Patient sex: F
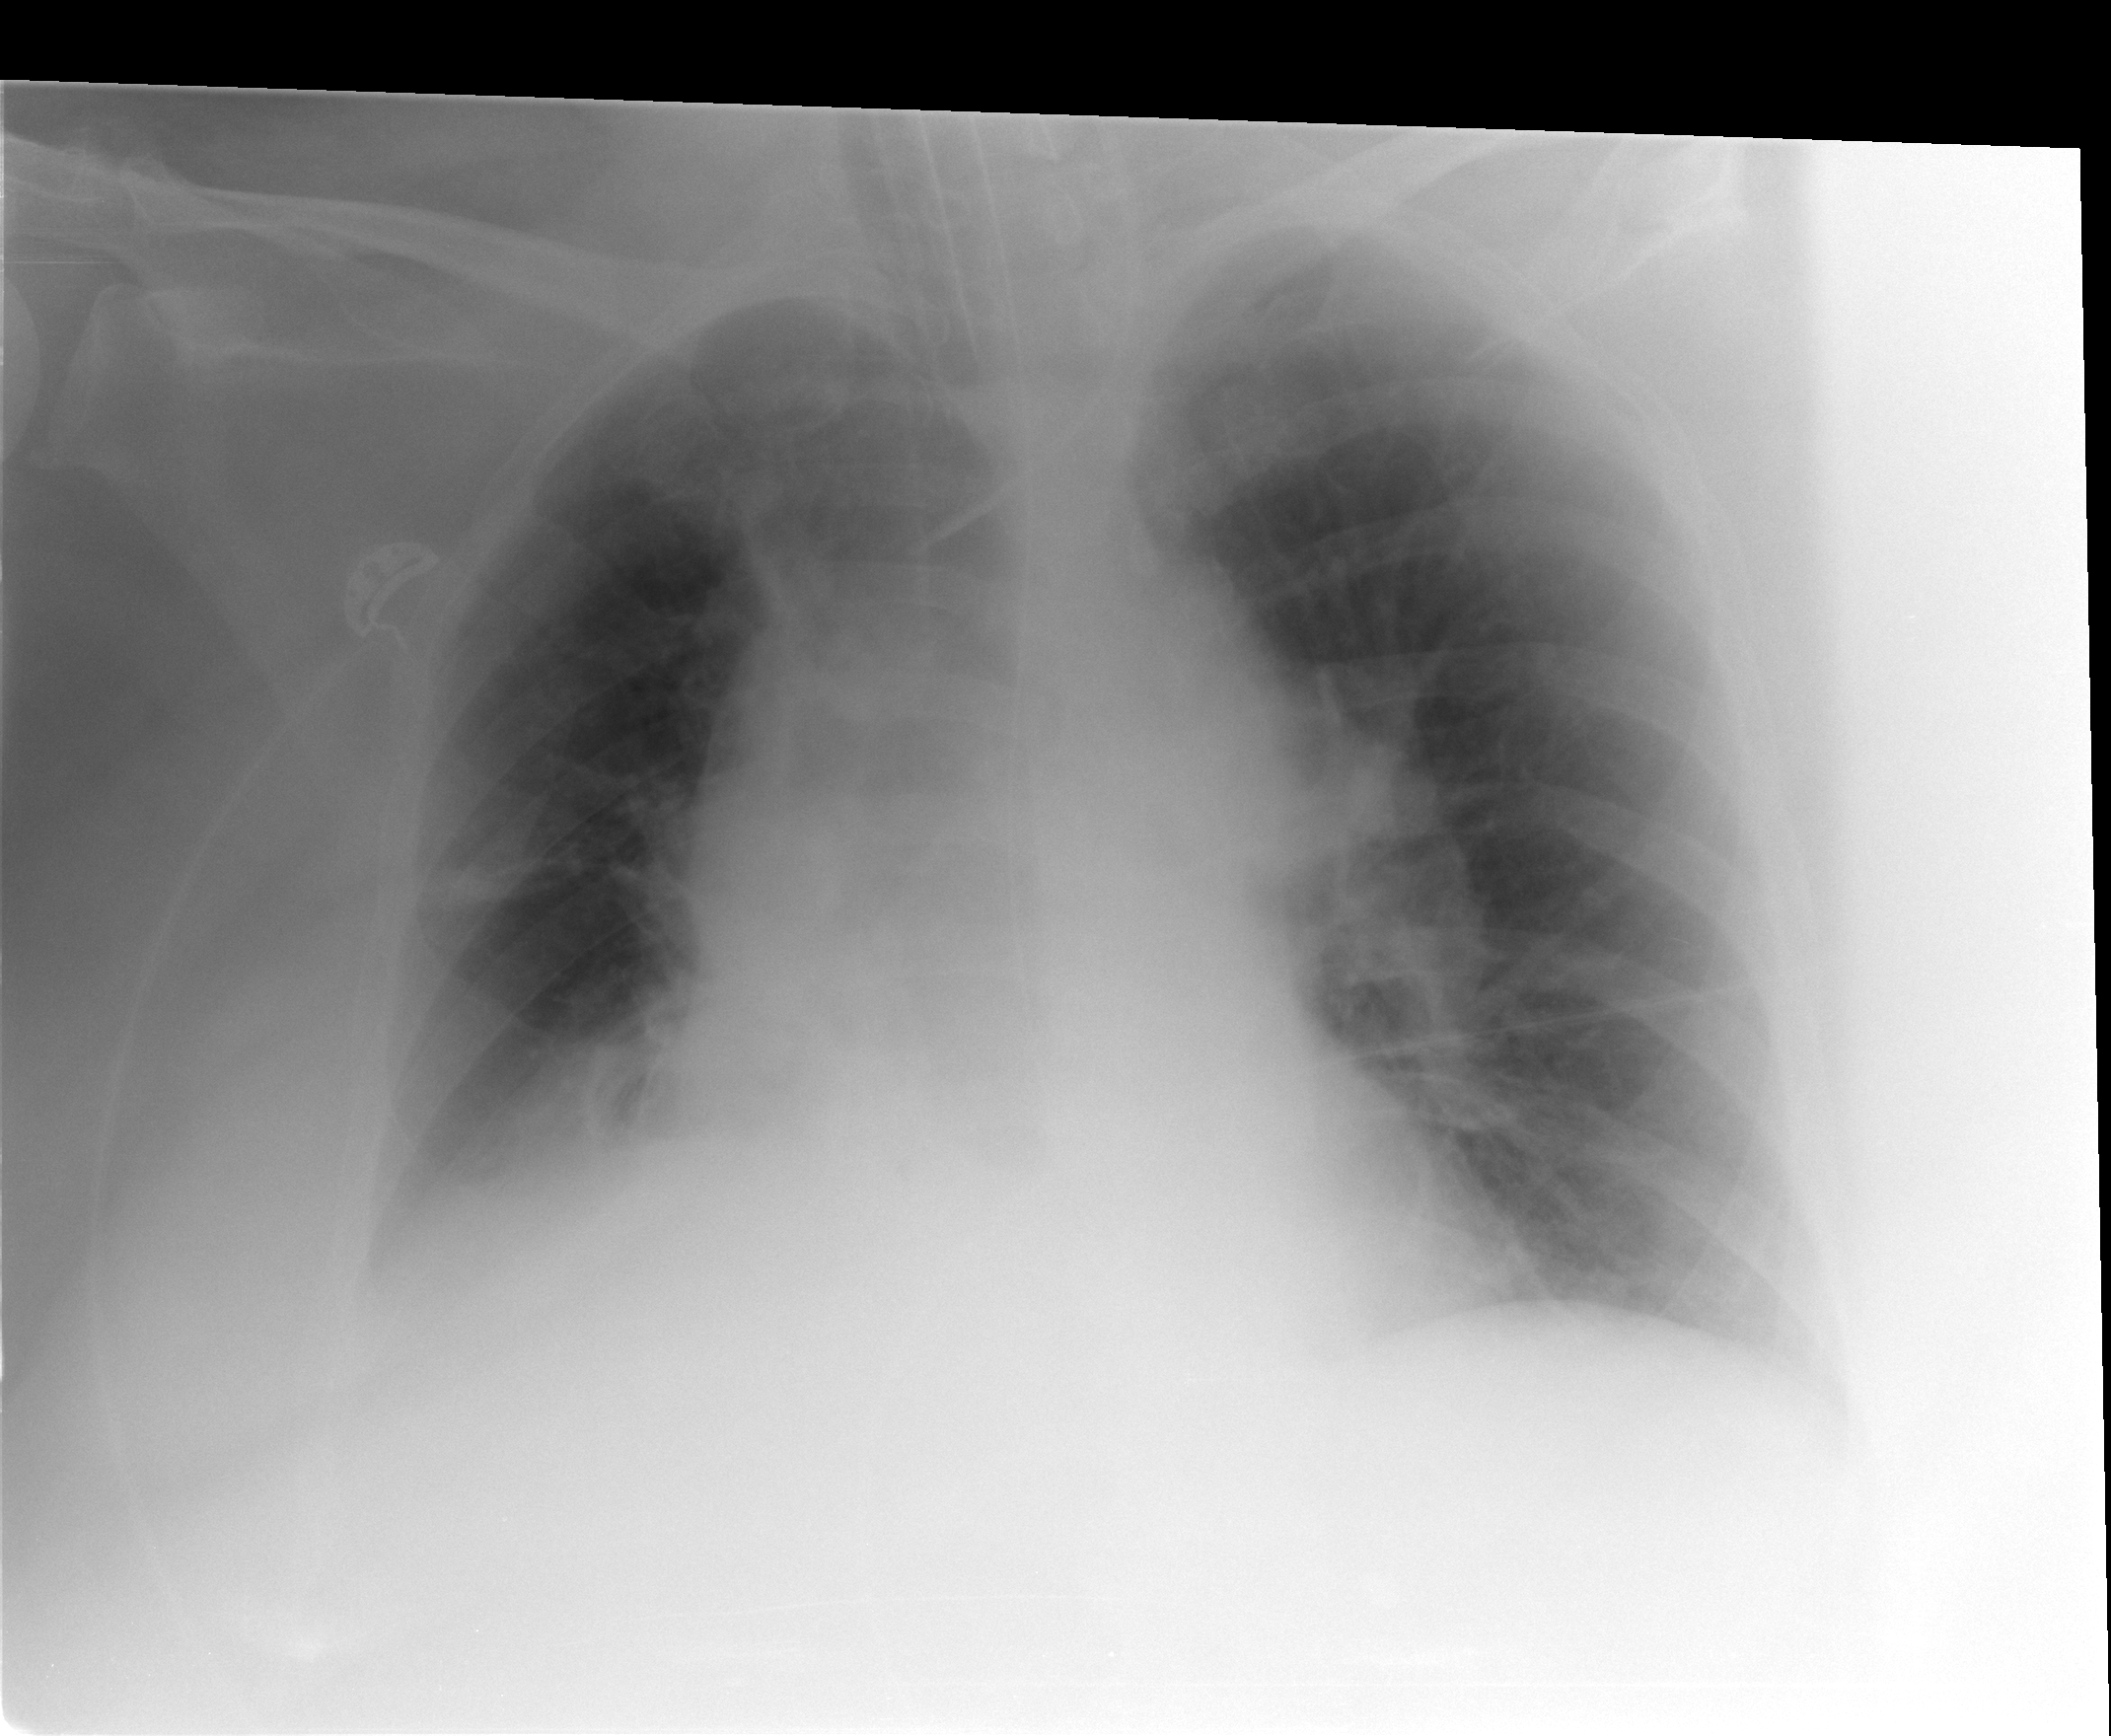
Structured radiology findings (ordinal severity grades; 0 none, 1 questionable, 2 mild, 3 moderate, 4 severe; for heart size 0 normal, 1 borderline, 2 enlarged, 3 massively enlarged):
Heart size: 2
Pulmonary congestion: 0
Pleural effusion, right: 2
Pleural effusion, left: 0
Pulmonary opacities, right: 0
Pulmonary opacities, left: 0
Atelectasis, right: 2
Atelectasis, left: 0